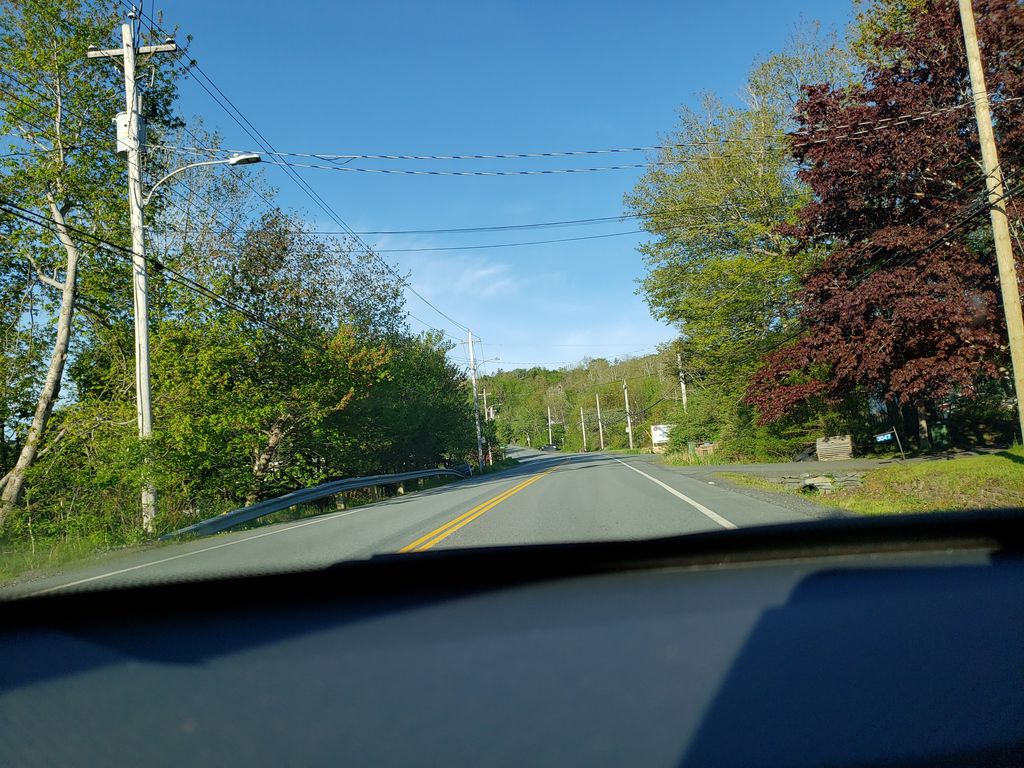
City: halifax